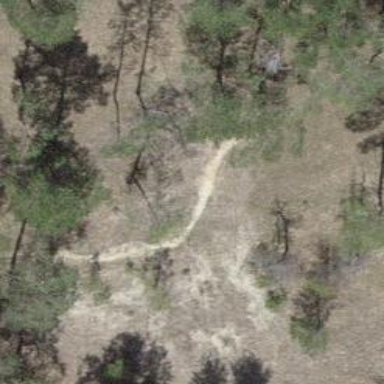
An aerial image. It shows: Path.